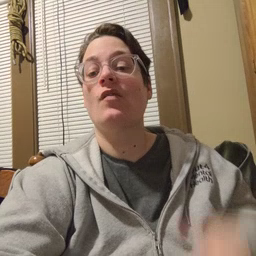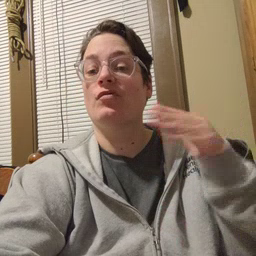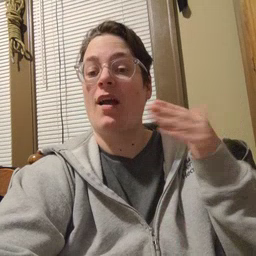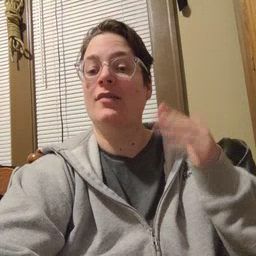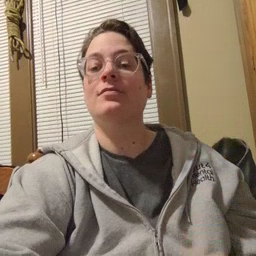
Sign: flag